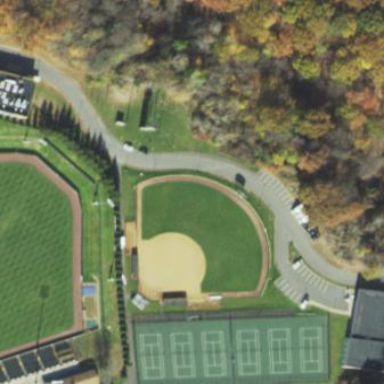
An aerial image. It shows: Baseball pitch for leisure land.